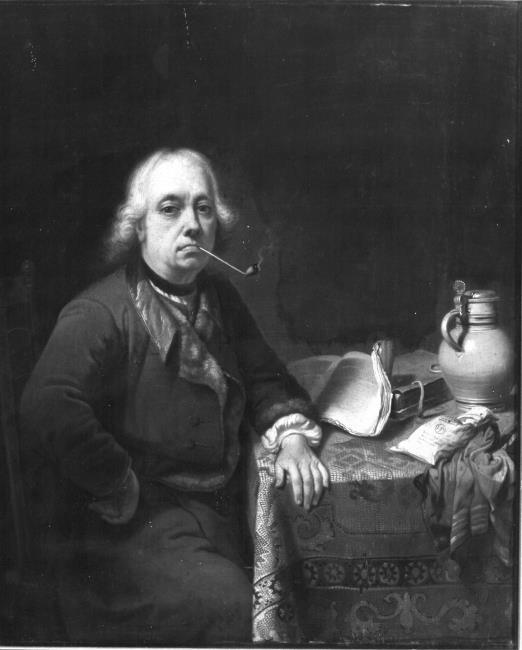
Title: Gentleman smoking in an interior
Artist: Justus Juncker
Earliest date: 1752
Latest date: 1752
Genre: painting
Iconography: Tobacco
Keywords: man, sitting, knee-length portrait, head to the right, facing front, body facing right, hand on side, leaning on the elbow/elbows, smoking a pipe, grey/white hair, long hair (men's hairstyle), center parting, coat, hand on side, book, opened book, letter (correspondence), oriental tablecloth, ewer (vessel), cloth (clothing), terracotta